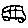
Label: car